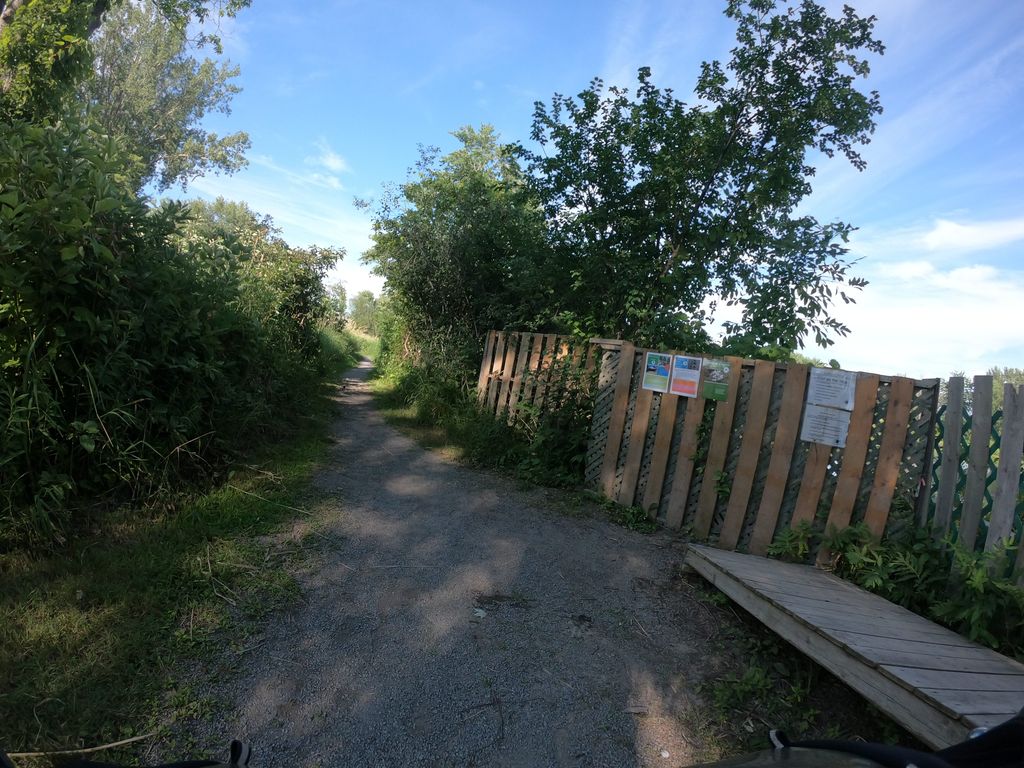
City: ottawa-gatineau